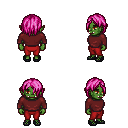
a pixel art fantasy rpg character, female body template, orc, green skin, maroon long-sleeve shirt, red pants, pink bangs hairstyle, ghillies, four views (front, back, left, right), 2x2 character sprite sheet, small pixel art, hard edges, no anti-aliasing